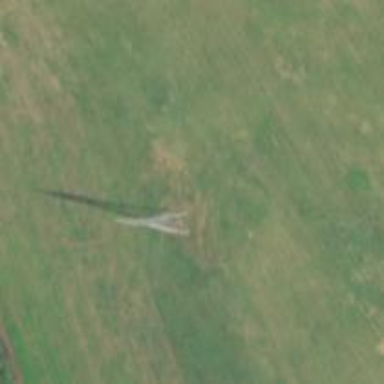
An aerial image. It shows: Lattice structure tower used for power distribution.